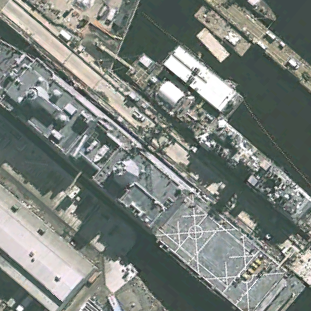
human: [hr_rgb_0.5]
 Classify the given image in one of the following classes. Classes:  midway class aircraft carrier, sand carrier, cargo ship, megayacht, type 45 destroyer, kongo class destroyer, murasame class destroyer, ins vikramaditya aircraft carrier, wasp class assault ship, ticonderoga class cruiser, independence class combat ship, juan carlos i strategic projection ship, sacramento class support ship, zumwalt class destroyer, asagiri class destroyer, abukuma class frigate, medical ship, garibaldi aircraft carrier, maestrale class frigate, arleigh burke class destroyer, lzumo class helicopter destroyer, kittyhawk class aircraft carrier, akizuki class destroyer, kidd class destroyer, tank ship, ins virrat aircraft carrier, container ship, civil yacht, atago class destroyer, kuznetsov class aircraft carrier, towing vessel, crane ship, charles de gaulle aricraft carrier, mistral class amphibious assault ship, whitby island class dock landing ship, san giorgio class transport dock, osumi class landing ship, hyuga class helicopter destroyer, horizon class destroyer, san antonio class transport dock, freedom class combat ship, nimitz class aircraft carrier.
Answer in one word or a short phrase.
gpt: San Antonio class transport dock